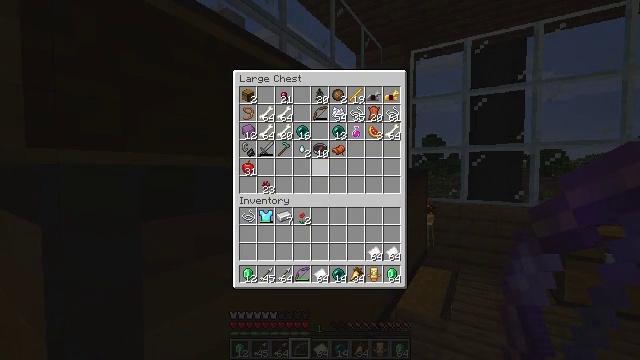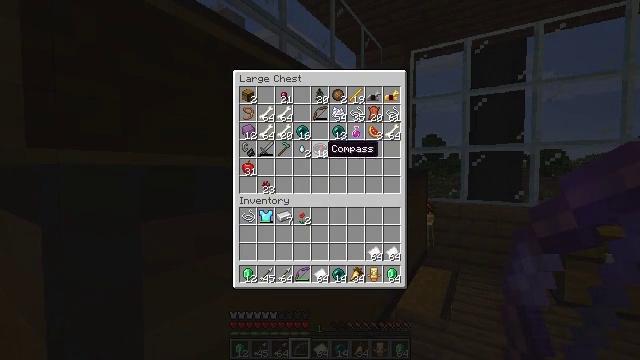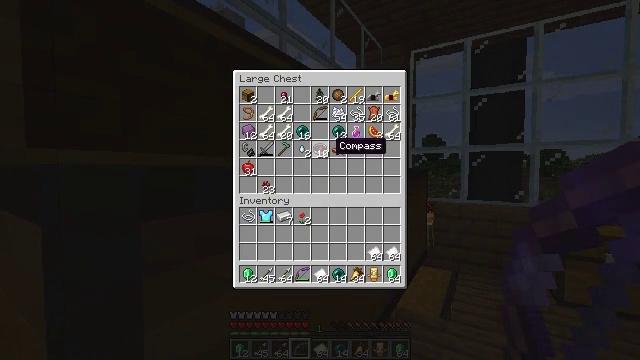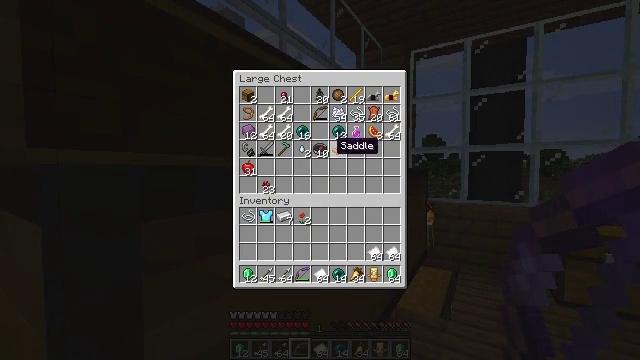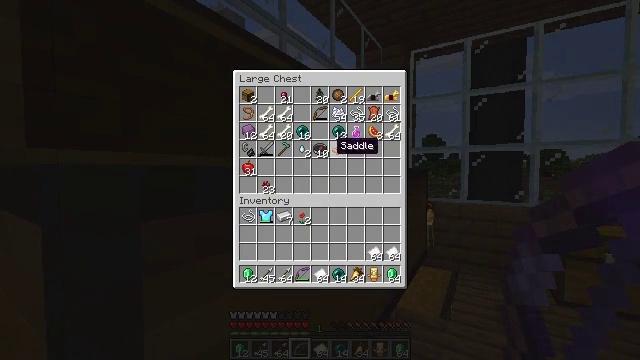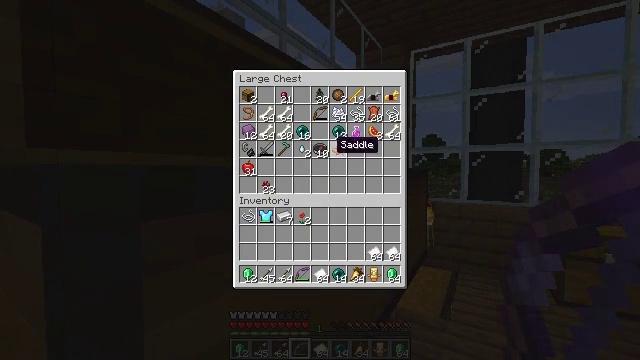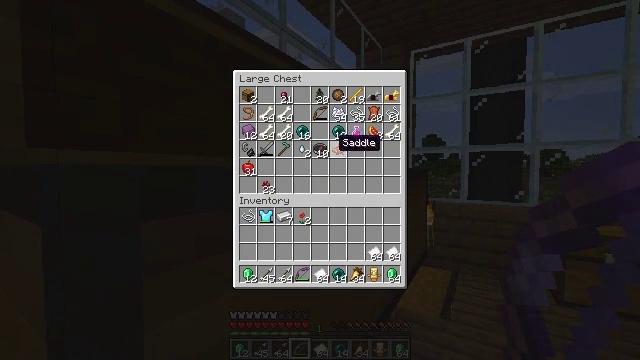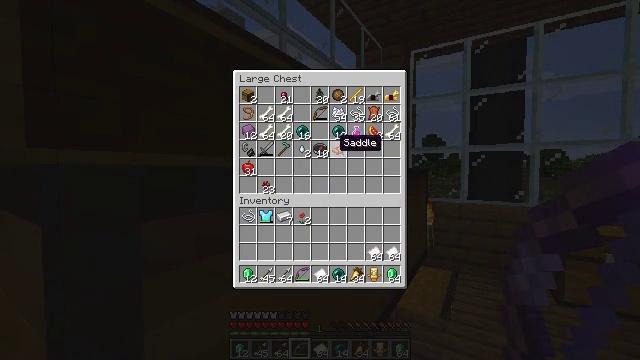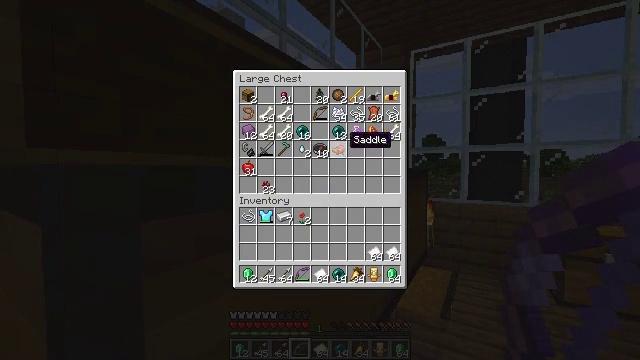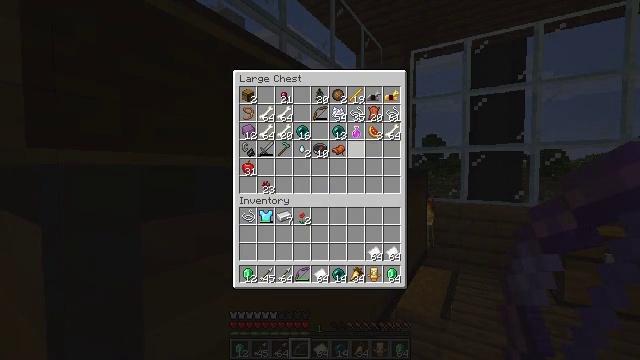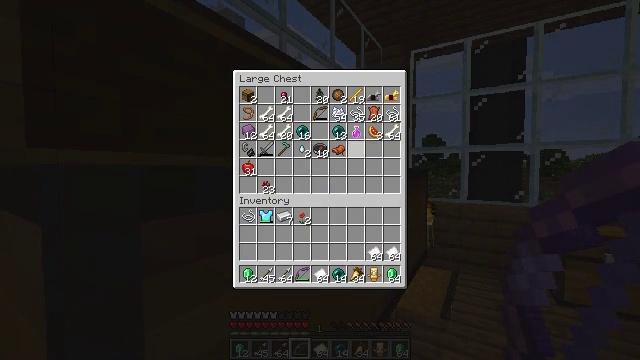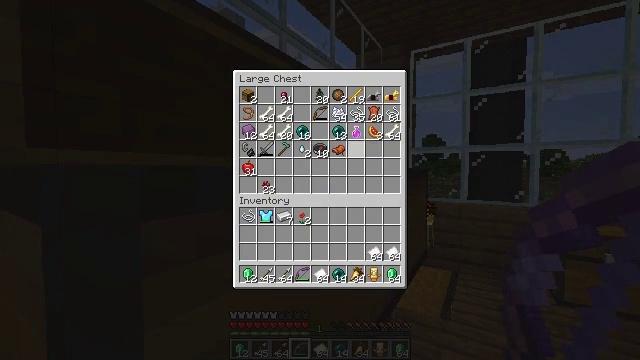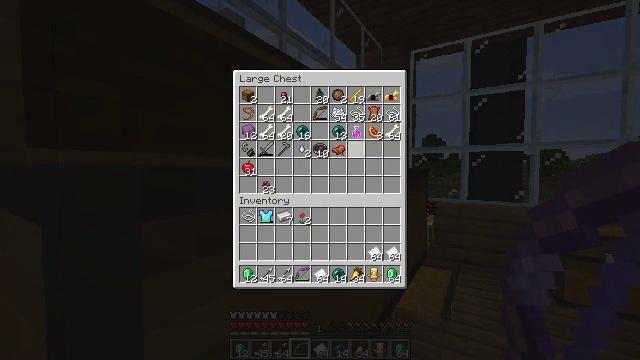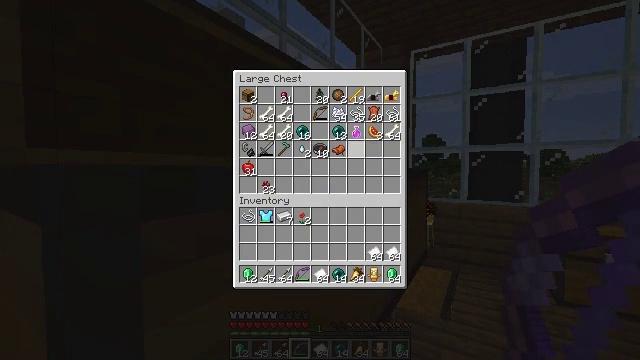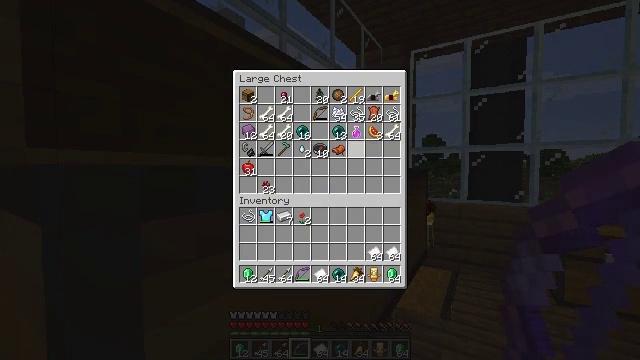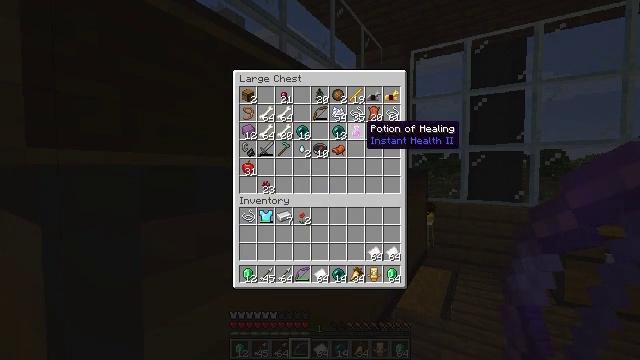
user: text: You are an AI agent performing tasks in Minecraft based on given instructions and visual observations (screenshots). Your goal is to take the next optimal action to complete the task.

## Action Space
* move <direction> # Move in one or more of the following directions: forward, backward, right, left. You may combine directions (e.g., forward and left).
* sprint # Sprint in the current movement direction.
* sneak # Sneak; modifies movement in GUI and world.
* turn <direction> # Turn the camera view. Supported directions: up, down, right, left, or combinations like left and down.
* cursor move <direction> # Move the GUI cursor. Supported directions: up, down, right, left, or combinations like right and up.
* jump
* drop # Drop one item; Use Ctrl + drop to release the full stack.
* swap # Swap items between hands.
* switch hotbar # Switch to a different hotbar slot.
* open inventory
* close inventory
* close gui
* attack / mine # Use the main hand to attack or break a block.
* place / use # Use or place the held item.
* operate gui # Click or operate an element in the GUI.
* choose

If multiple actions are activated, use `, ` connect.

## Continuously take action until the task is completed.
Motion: motion action
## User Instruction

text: Get a shulker box using shulker shells and a chest.
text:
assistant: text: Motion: no_op
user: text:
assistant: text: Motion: cursor move right
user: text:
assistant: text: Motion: no_op
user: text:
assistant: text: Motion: no_op
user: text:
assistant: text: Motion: sneak
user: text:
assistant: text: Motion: sneak
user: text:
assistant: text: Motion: sneak
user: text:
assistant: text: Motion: sneak, cursor move right
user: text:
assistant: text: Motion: sneak
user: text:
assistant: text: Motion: sneak
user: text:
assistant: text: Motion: sneak
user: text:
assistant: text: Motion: sneak
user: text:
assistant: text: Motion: sneak
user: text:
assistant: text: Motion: sneak
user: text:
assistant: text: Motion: sneak
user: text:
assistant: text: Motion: sneak
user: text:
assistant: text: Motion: sneak
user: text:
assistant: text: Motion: sneak
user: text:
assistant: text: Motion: sneak
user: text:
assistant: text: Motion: sneak
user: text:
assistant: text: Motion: sneak
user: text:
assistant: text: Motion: sneak
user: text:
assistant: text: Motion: sneak
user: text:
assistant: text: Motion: sneak
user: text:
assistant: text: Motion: sneak
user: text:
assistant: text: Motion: sneak
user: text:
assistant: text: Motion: sneak, cursor move left and up
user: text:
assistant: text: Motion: sneak, cursor move left
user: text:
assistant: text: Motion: sneak, cursor move left
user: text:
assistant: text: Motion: sneak, cursor move left